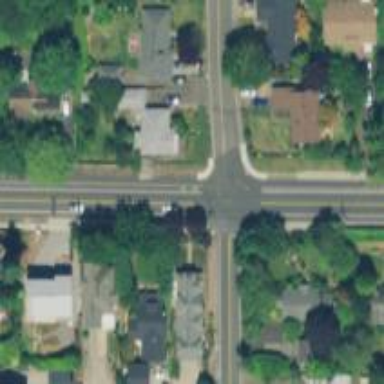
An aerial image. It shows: Unmarked crossing on the road.